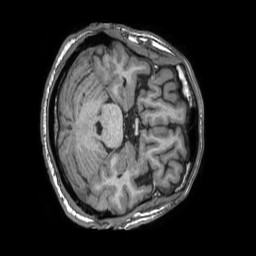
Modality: T1w
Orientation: axial
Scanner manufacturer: philips
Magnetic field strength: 1.5 T
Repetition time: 0.007079 s
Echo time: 0.003198 s